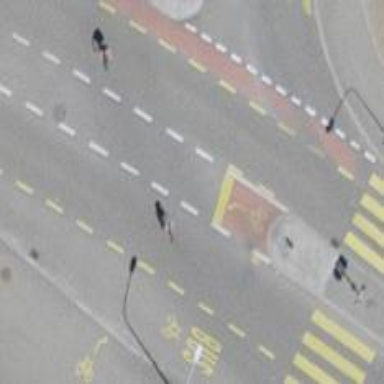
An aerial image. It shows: Primary highway with asphalt surface. It has sidewalks on both sides and designated lanes for cycling in both directions.